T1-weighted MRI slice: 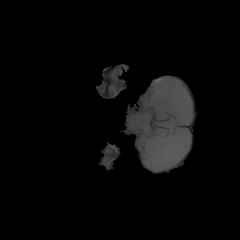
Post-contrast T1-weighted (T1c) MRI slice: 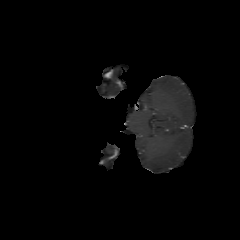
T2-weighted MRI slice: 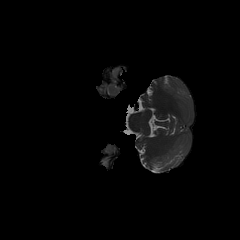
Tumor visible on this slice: no